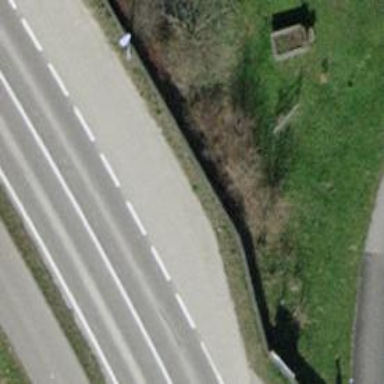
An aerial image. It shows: Path.